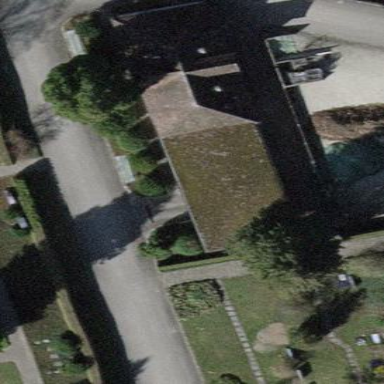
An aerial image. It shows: Shed.